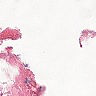
Metastatic tissue present: no